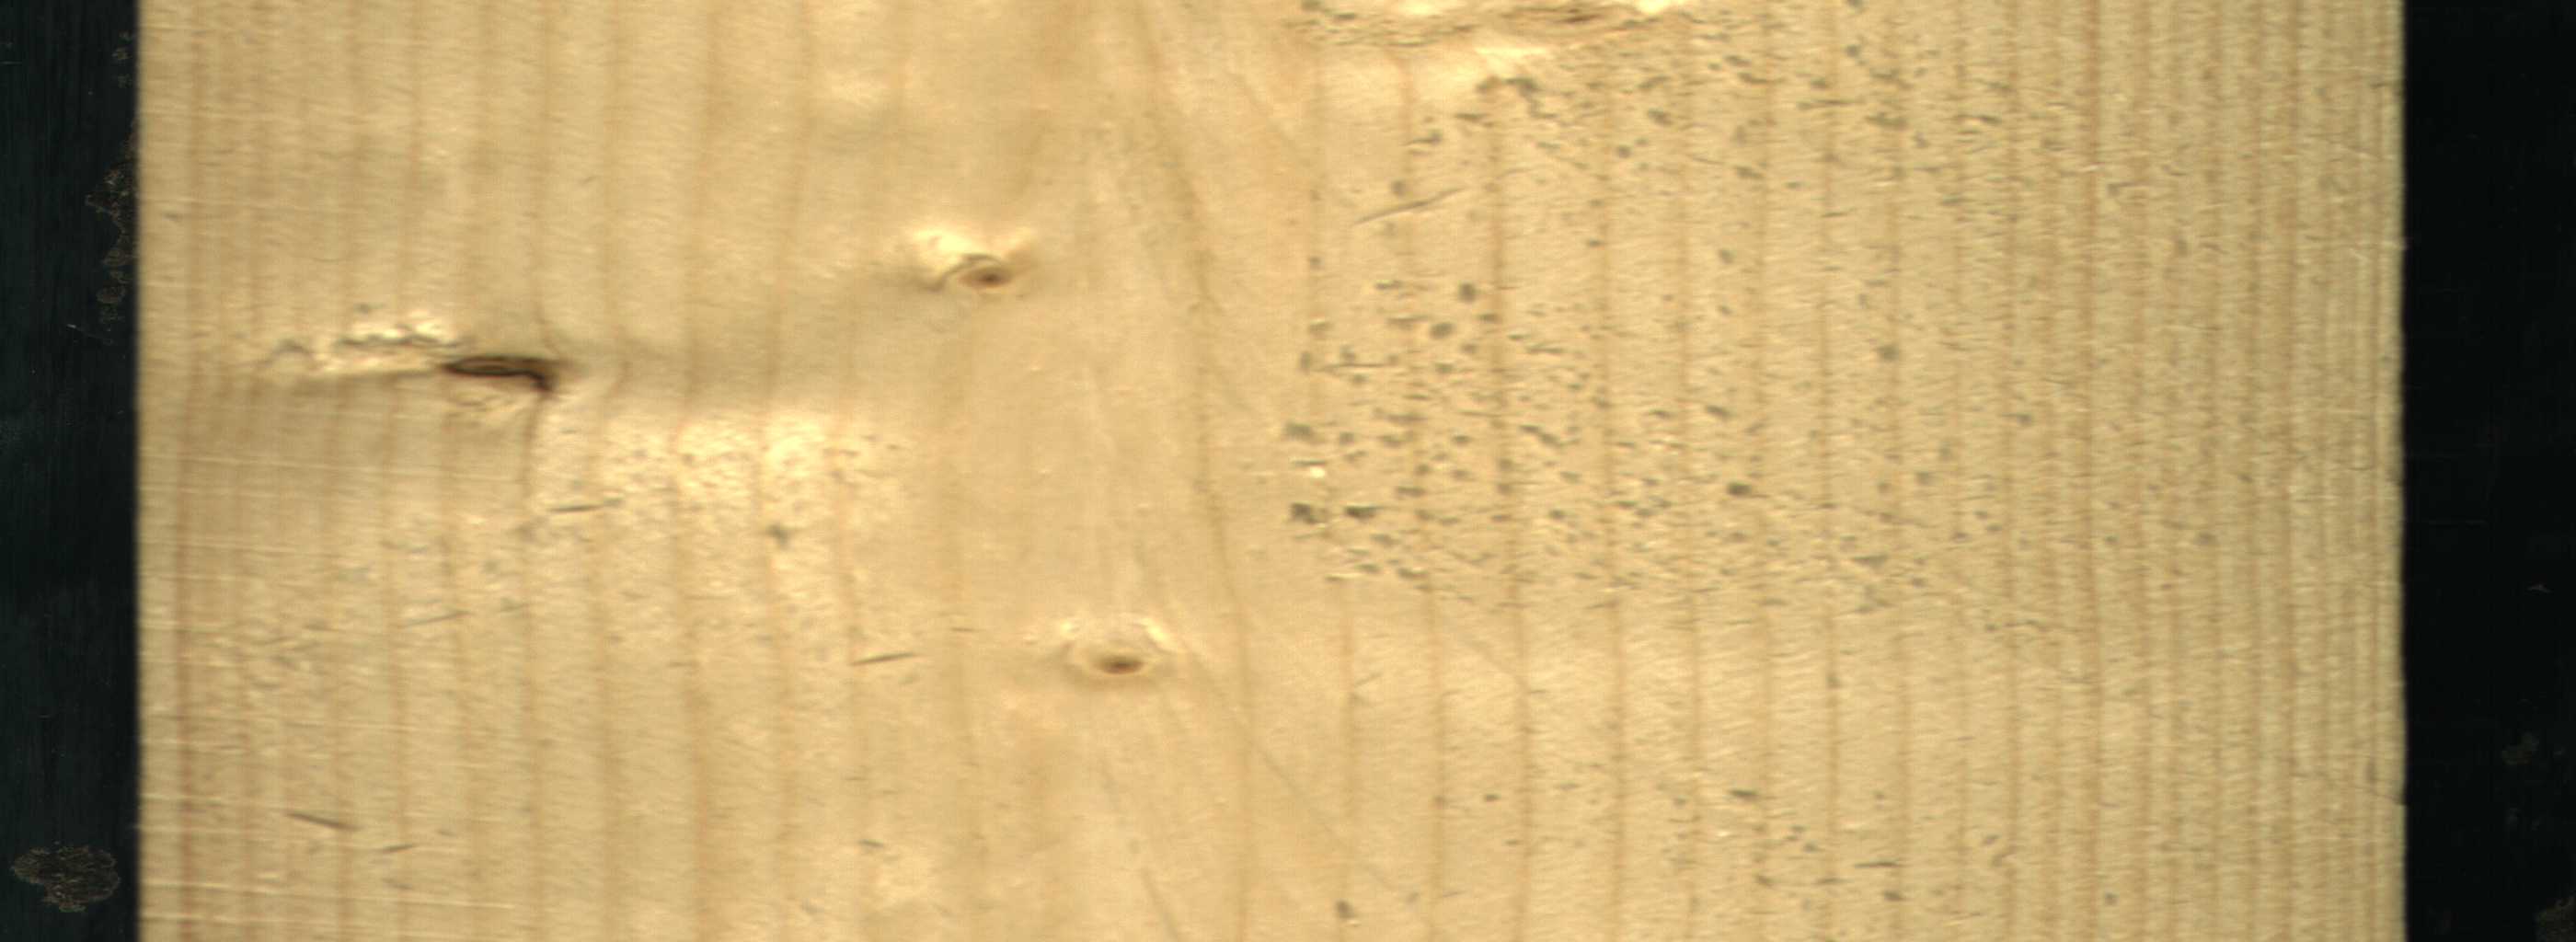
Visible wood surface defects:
Live_Knot
Live_Knot
Live_Knot